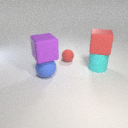
small red rubber sphere to the right of large blue rubber sphere